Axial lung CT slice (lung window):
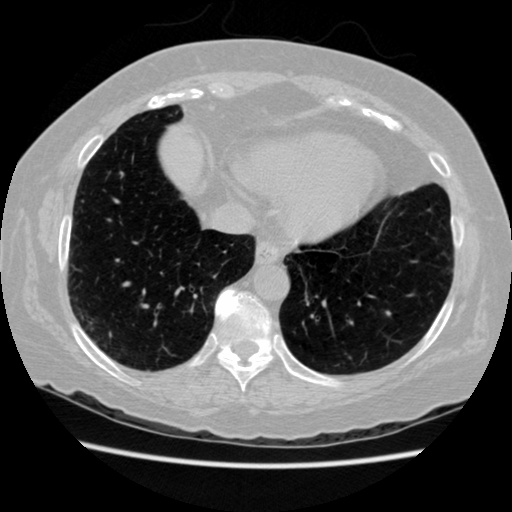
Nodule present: no